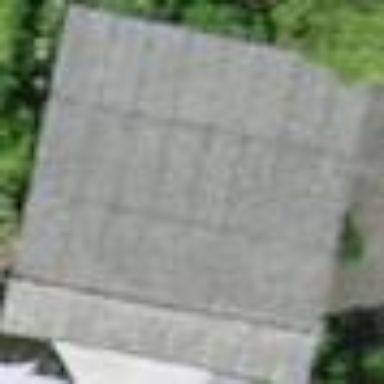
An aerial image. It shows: View of roof of building.